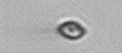
Label: nanoplankton_mix